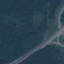
Label: Highway